Question: I opened '_gvimrc' from Vim's HOME folder.
Made a small edit.
Escaped from edit mode.
Executed ':w' to save the change.
Then tried to close the file by executing ':close' but it says 'E444: Cannot close last window'
If I go to the File menu and click the menuitem 'Close' (which says ':close' next to it) then it closes fine.
Why does File>Close close the file happily but ':close' does not?
---
This is my File menu:

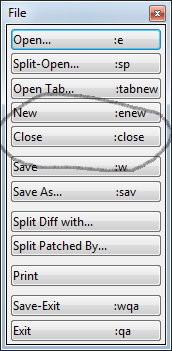
Answer: from ':he :close':
'CTRL-W c *CTRL-W_c* *:clo* *:close* :clo[se][!] Close current window. When the 'hidden' option is set, or when the buffer was changed and the [!] is used, the buffer becomes hidden (unless there is another window editing it). When there is only one window in the current tab page and there is another tab page, this closes the current tab page. |tab-page|. This command fails when: *E444* - There is only one window on the screen. - When 'hidden' is not set, [!] is not used, the buffer has changes, and there is no other window on this buffer. Changes to the buffer are not written and won't get lost, so this is a "safe" command.'
basically, the menu item 'close window' is misname and matches what is actually ':quit' that closes current window, or the current vim session if this is the last window:
'*:q* *:quit* :q[uit] Quit the current window. Quit Vim if this is the last window. This fails when changes have been made and Vim refuses to |abandon| the current buffer, and when the last file in the argument list has not been edited. If there are other tab pages and quitting the last window in the current tab page the current tab page is closed |tab-page|. Triggers the |QuitPre| autocommand event.'
and IINW, it's actually ':confirm quit'. So if you're right about having ':close' next to the 'close' menu option, that certainly is a typo that shall be patched.
EDIT:
ok, just had a discussion with some people on #vim IRC channel. There, I have been informed about the ':menu' command, from where you can access the file->close command, through ':menu File.Close':
'''
To create a new menu item, use the ":menu" commands. They are mostly like
the ":map" set of commands but the first argument is a menu item name, given
as a path of menus and submenus with a '.' between them, e.g.: >
:menu File.Save :w<CR>
:inoremenu File.Save <C-O>:w<CR>
:menu Edit.Big\ Changes.Delete\ All\ Spaces :%s/[ ^I]//g<CR>
'''
The closing operation is definitely not ':close', but a builtin for menus being 'WinClose' ('BuiltIn17'), ':he builtin-tools'. It does things differently from ':close'.
But anyway, that bug/typo apart, if you're new to vim, you'd better learn to use it without the menus. Everything you need is under your finger tips. Go through 'vimtutor', play at 'vimgolf', read some tutorials, and try to learn and use one new command each month. You'll end up more productive and forget about your mouse...